Field crop: tomato
Growth stage: 1
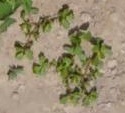
Species: portulaca